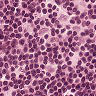
Metastatic tissue present: no